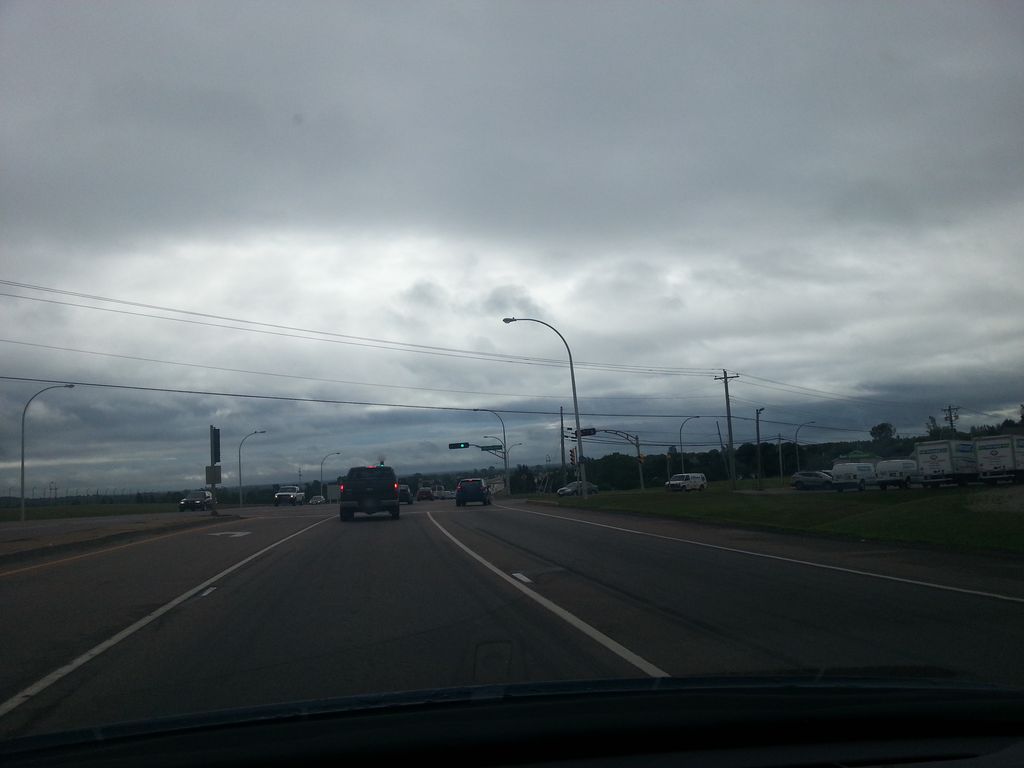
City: charlottetown